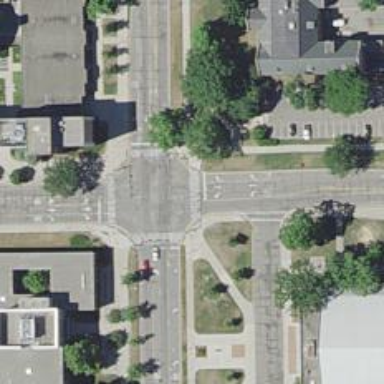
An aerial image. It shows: Marked road crossing with pedestrian island.